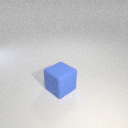
large blue rubber cube